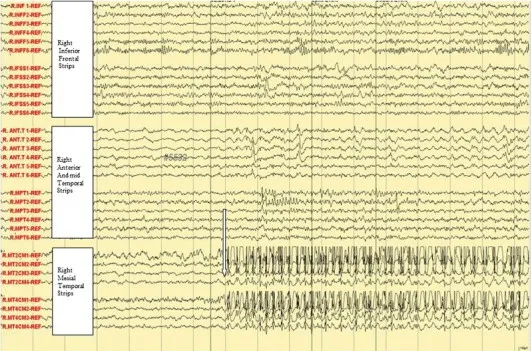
Ictal subdural EEG onset: aura of fear and palpitation.
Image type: electrography (eeg)